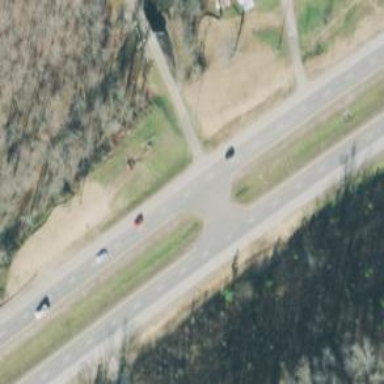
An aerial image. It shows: Trunk link highway.